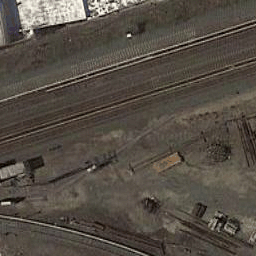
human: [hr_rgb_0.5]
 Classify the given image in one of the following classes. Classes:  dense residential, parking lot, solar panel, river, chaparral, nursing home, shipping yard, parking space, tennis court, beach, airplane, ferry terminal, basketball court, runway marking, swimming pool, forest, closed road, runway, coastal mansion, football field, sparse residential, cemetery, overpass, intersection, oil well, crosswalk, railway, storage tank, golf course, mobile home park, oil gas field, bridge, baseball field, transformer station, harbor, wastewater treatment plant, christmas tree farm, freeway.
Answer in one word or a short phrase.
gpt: railway